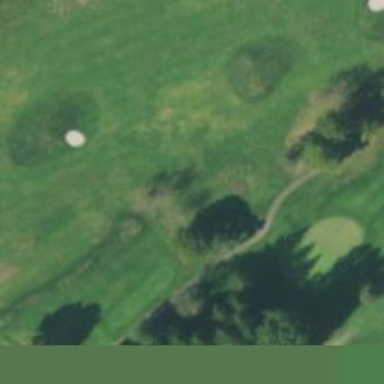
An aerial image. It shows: Pathway for golfing.